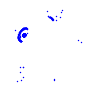
Particle: kaon